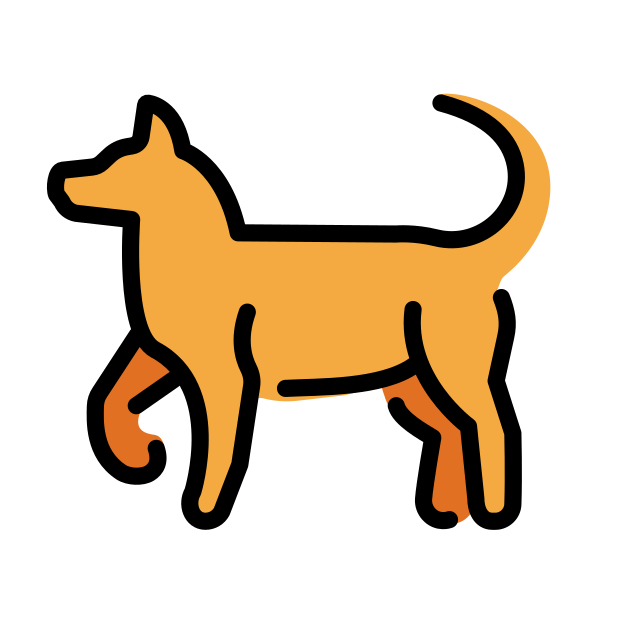
Emoji: 🐕
Name: dog
Unicode: 0x1f415